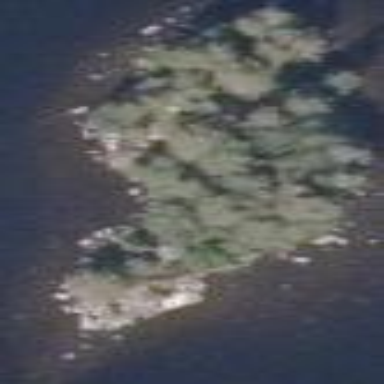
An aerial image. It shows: Image showing island.